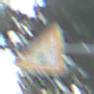
Verkehrszeichen: Lichtzeichenanlage
Umgebung: Outdoor, Urban
Tageszeit: MorningAfternoon
Wetter: PartlyCloudy
Licht: Natural
Jahreszeit: NotSpecified
Kontrast: LowContrast